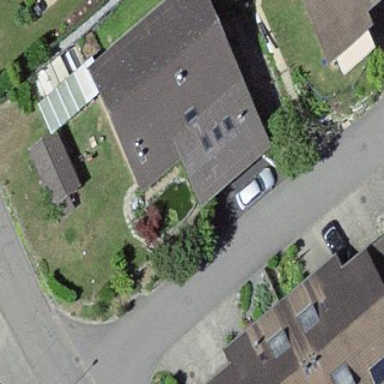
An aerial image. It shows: Building with tiled roof.